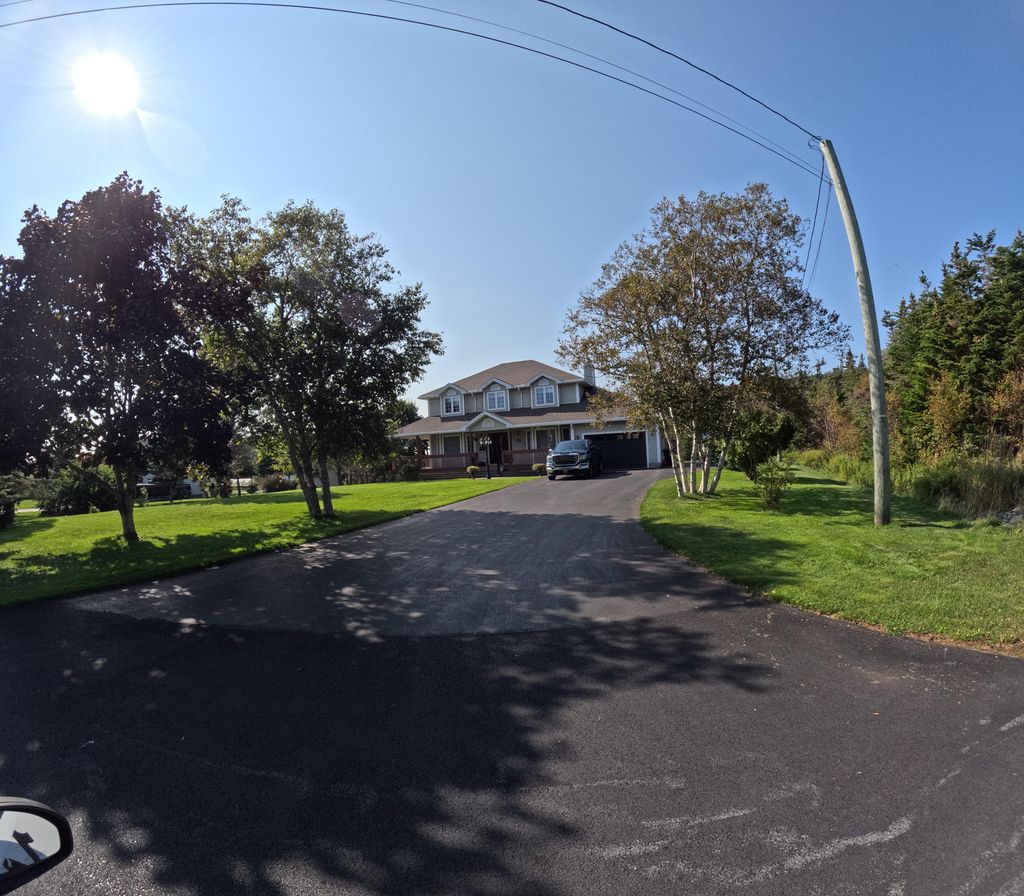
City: st_johns